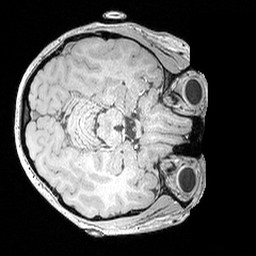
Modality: MP2RAGE
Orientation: axial
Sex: female
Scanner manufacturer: siemens
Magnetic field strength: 3 T
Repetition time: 5 s
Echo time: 0.00292 s